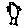
Label: bird